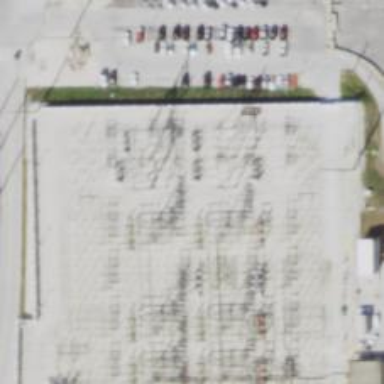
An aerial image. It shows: Switch for power supply.